如图，四边形 \(OABC\) 是平行四边形，以 \(O\) 为圆心，\(OA\) 为半径的圆交 \(AB\) 于点 \(D\)，延长 \(AO\) 交 \(\odot O\) 于点 \(E\)，连接 \(CD\)、\(CE\)，若 \(\angle CEO = 90^\circ\)。

(1) 求证：\(CD\) 是 \(\odot O\) 的切线；

(2) 若 \(\odot O\) 的半径 \(r = 6\)，\(OC = 10\)，求 \(BD\) 的长.
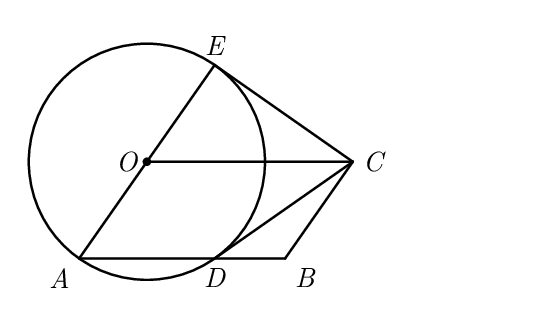
【解答】
【答案】(1) 见解析

(2) \(\dfrac{14}{5}\)

【分析】

【详解】(1) 证明：连接 \(OD\)，

\(\because OD = OA\)，

\(\therefore \angle ODA = \angle A\)，

\(\because\) 四边形 \(OABC\) 是平行四边形，

\(\therefore OC \parallel AB\)，

\(\therefore \angle DOC = \angle ODA\)，\(\angle EOC = \angle A\)，

\(\therefore \angle DOC = \angle EOC\)，

\(\because OD = OE\)，\(OC = OC\)，

\(\therefore \triangle DOC \cong \triangle EOC\) (SAS)，

\(\because \angle CEO = 90^\circ\)，

\(\therefore \angle CDO = \angle CEO = 90^\circ\)，

\(\because OD\) 是 \(\odot O\) 的半径，且 \(CD \perp OD\)，

\(\therefore CD\) 是 \(\odot O\) 的切线。

(2) 解：作 \(OH \perp AD\) 于点 \(H\)，则 \(AH = DH\)，\(\angle OHA = 90^\circ\)，

\(\because \odot O\) 的半径 \(r = 6\)，\(OC = 10\)，

\(\therefore OA = OE = OD = 6\)，\(AB = OC = 10\)，

\(\therefore CD = CE = \sqrt{OC^2 - OE^2} = \sqrt{10^2 - 6^2} = 8\)，

\(\because S_{\triangle OEC} = \frac{1}{2} \times 10 \cdot OH = S_{\triangle OEC} = \frac{1}{2} \times 6 \times 8\)，

\(\therefore OH = \frac{24}{5}\)，

\(\therefore AH = \sqrt{OA^2 - OH^2} = \sqrt{6^2 - \left(\frac{24}{5}\right)^2} = \frac{18}{5}\)，

\(\therefore AD = 2AH = \frac{36}{5}\)，

\(\therefore BD = AB - AD = 10 - \frac{36}{5} = \frac{14}{5}\)，

\(\therefore BD\) 的长为 \(\frac{14}{5}\).

【点睛】本题考查了平行四边形性质，全等三角形性质和判定，切线的判定定理，勾股定理，等腰三角形性质，解题的关键在于熟练掌握相关知识。
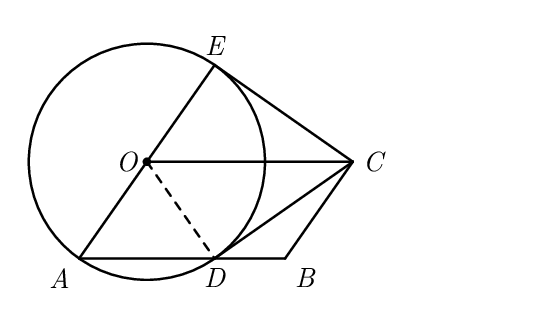
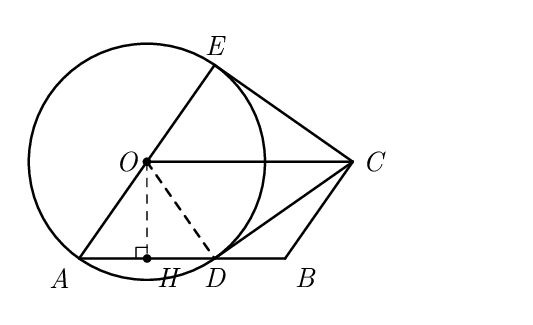